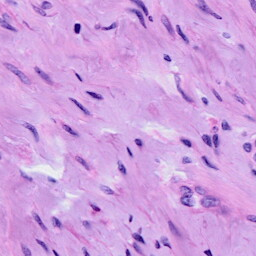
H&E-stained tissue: Cervix